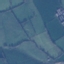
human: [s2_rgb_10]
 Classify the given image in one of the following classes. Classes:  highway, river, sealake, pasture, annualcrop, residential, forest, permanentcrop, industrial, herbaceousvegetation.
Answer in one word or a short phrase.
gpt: Pasture